Interaction volume radius: 10 \u00c5
Interaction volume height: 20 \u00c5
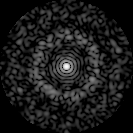
Disorder parameter: 0.8516